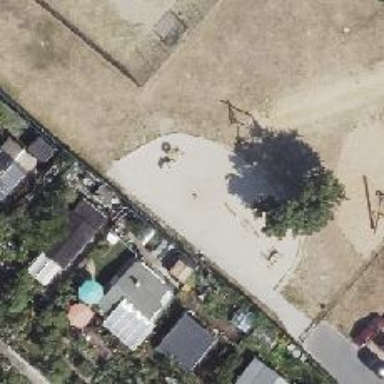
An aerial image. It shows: Playground.